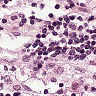
Metastatic tissue present: no